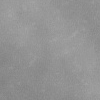
Atmospheric dust classification: dusty